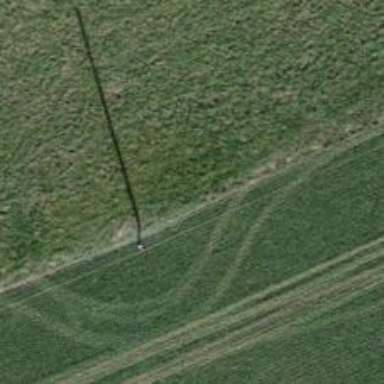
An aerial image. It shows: Power pole.